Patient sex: M
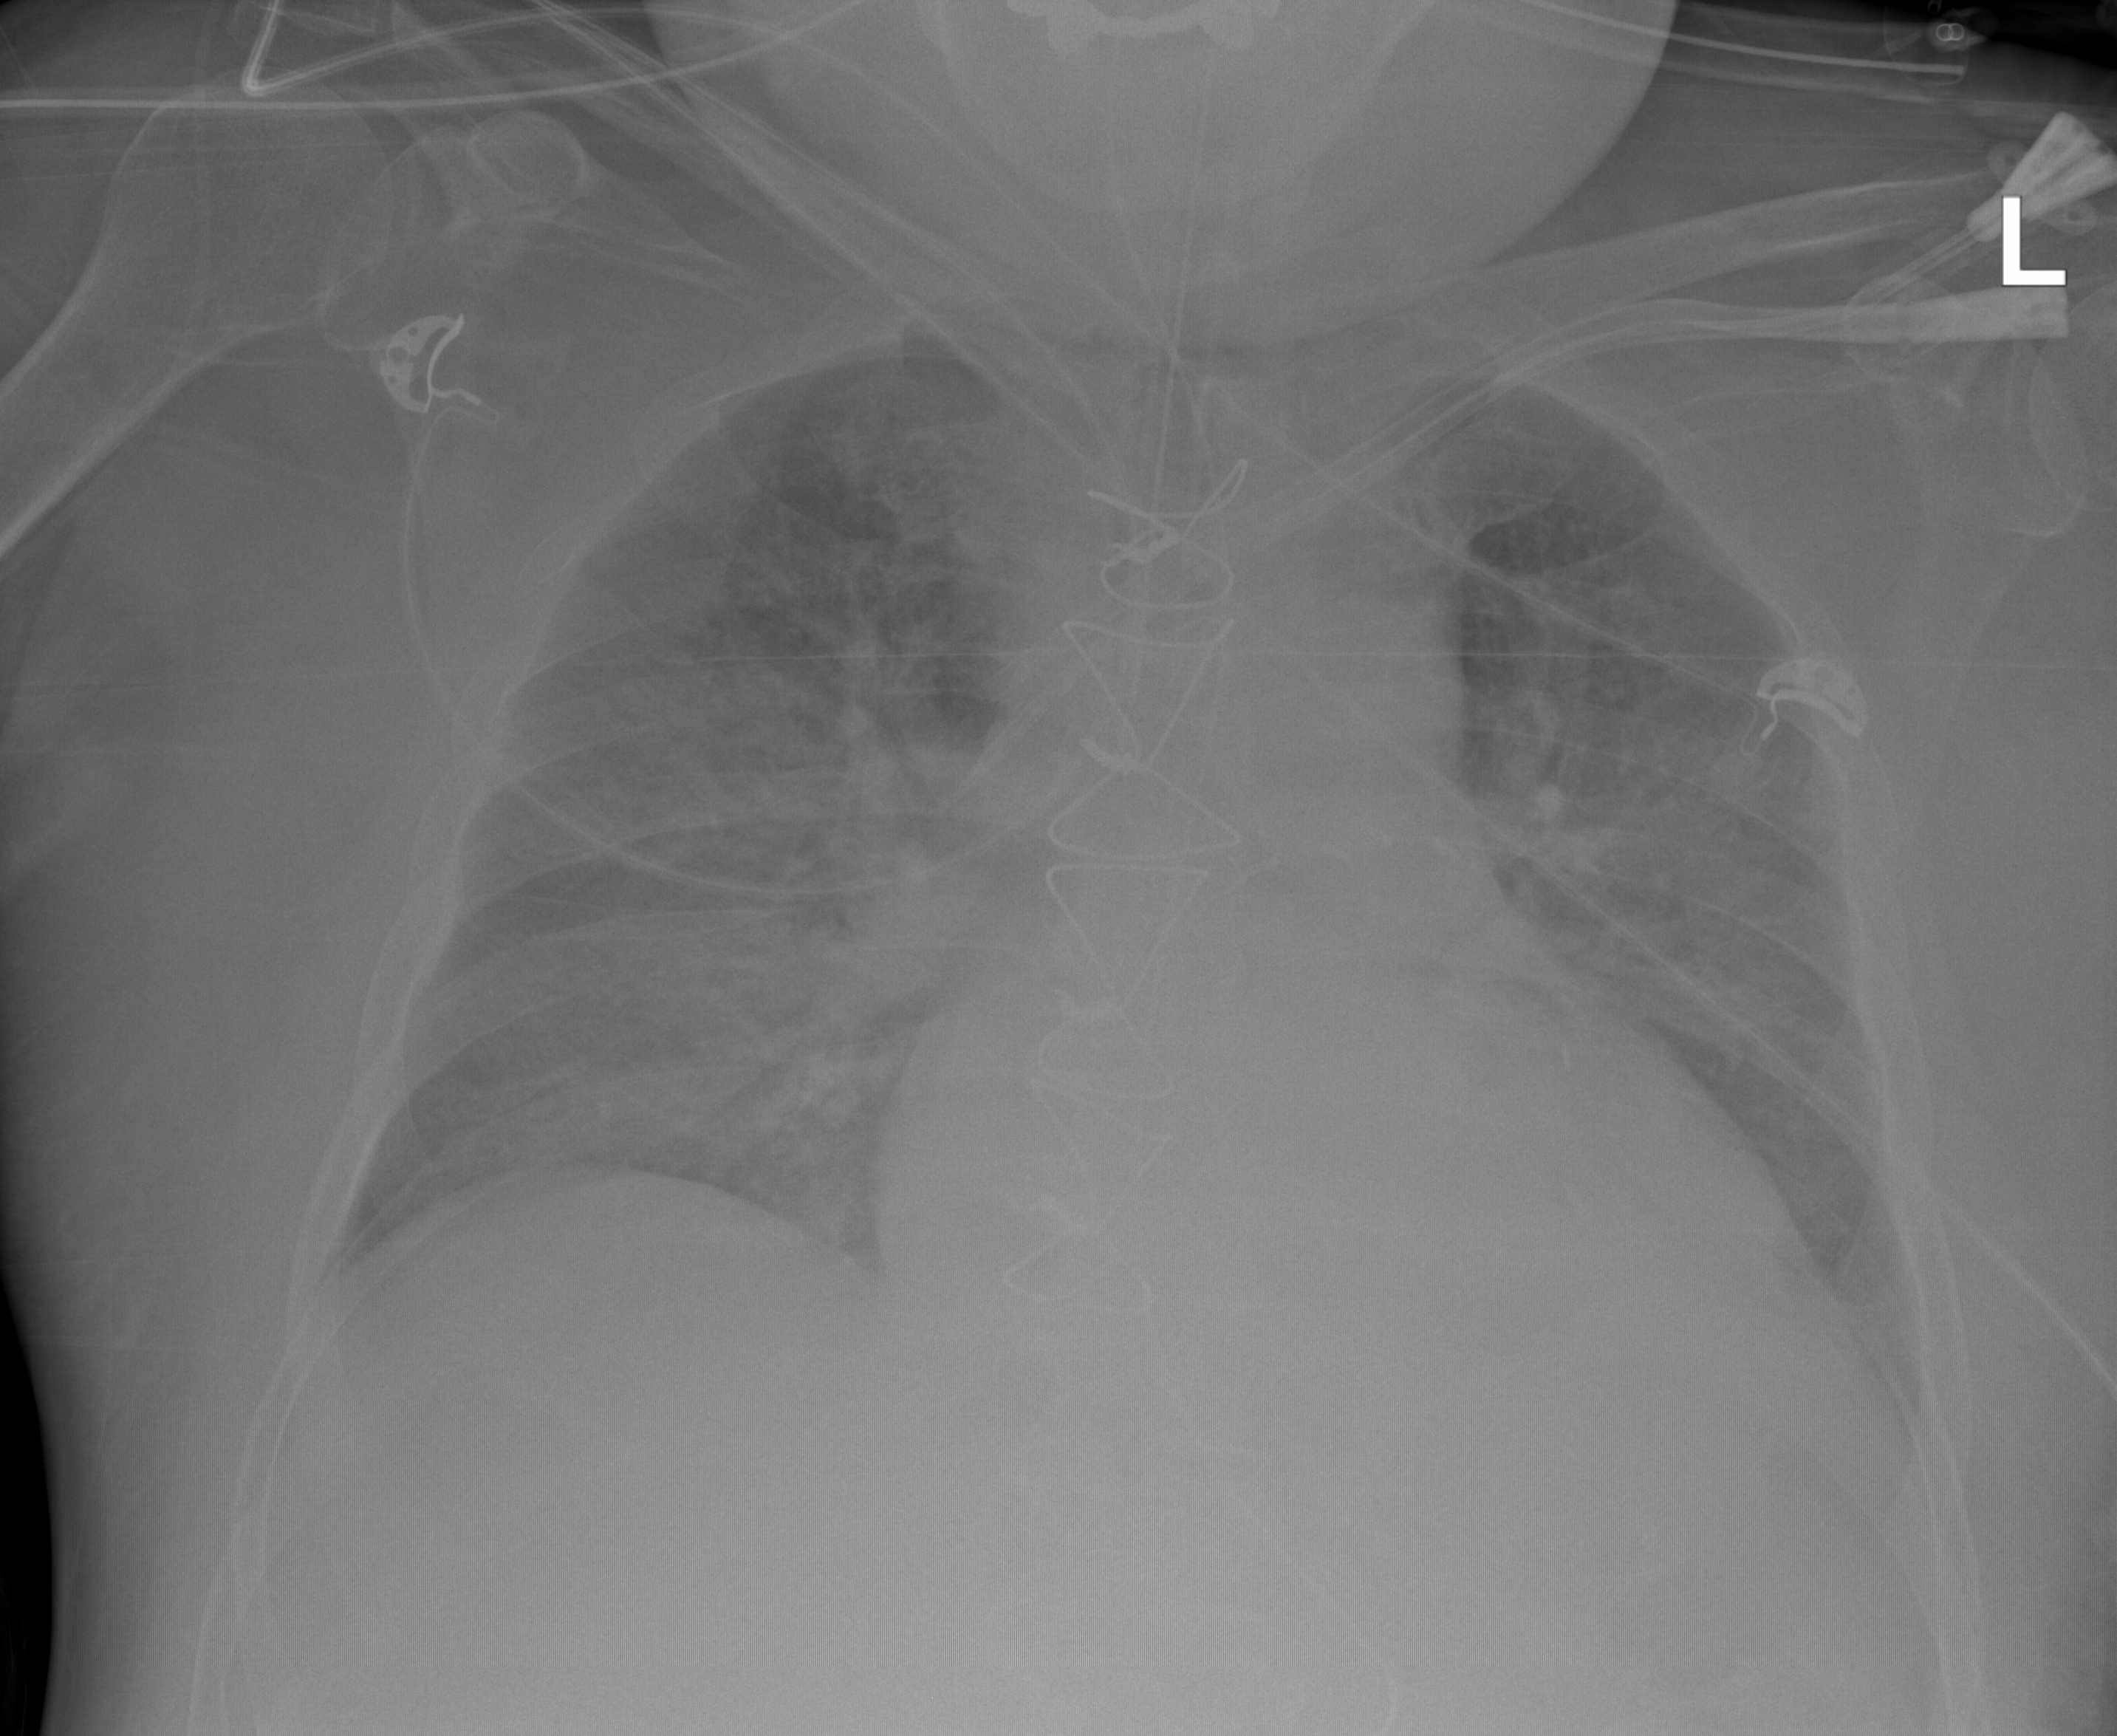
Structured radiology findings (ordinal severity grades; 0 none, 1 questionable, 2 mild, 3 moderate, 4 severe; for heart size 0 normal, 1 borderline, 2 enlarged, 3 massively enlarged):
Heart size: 2
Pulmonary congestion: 2
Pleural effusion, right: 1
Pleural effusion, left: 2
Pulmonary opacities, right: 2
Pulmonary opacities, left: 2
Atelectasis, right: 2
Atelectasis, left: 2